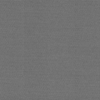
Label: dusty